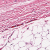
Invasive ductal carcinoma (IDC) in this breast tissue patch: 0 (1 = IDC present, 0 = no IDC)